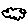
Label: cloud